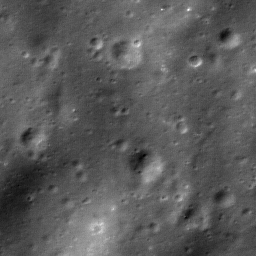
Host type: background_regolith
Lunar coordinates: latitude nan, longitude nan